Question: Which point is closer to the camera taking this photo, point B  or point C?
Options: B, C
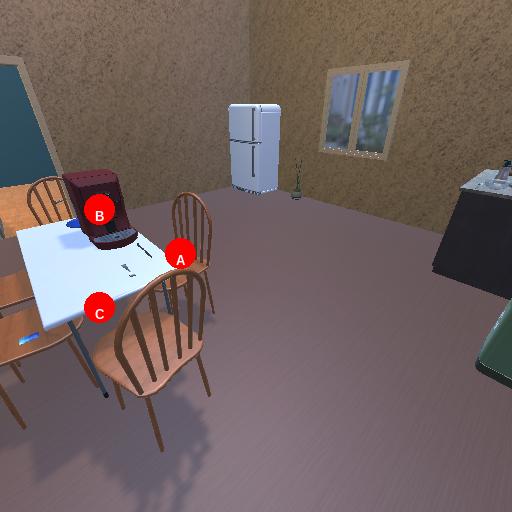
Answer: B